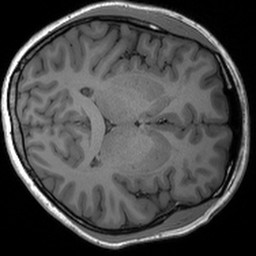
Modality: T1w
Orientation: axial
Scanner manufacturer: siemens
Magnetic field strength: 3 T
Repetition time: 1.54 s
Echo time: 0.00234 s